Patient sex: F
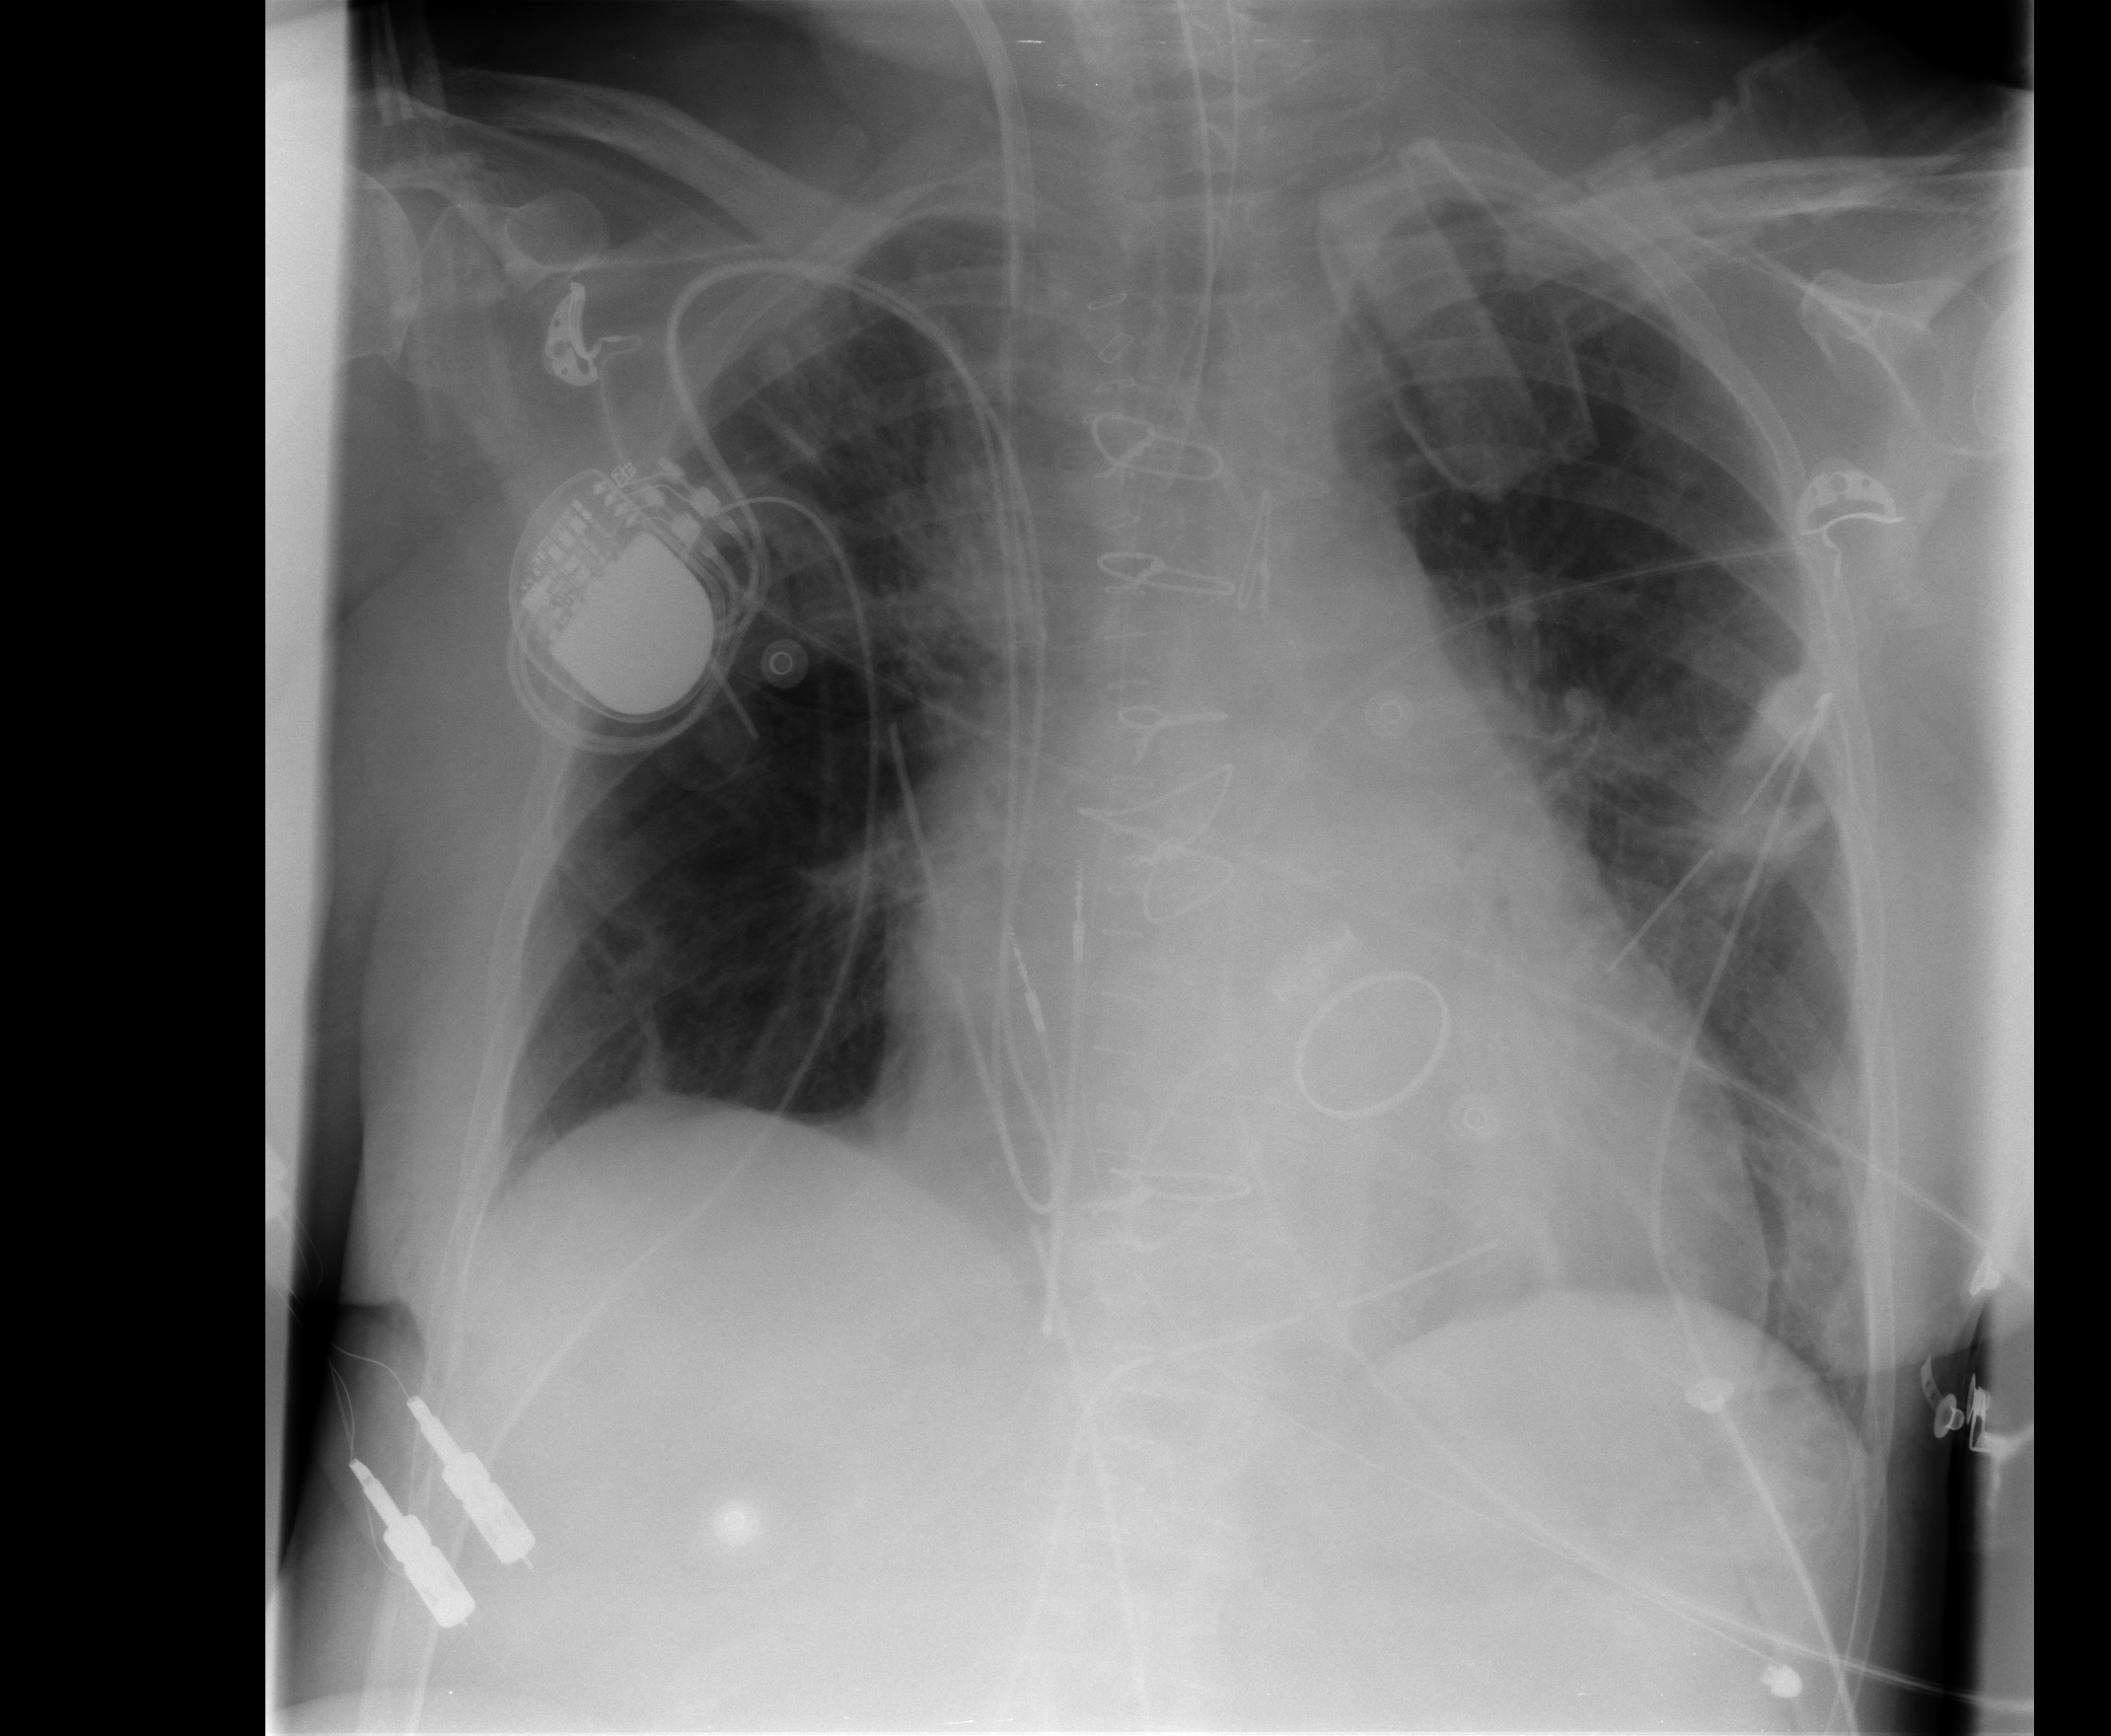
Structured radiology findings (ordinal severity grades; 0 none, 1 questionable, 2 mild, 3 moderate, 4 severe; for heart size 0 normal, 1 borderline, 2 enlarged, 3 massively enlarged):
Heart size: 2
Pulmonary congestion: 2
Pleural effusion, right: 0
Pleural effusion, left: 0
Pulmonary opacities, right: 2
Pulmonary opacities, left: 2
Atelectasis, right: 2
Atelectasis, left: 2